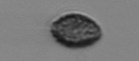
Label: Pseudochattonella_farcimen